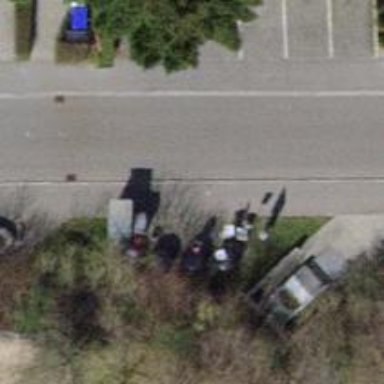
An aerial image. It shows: Recycling container at amenity designated for recycling.